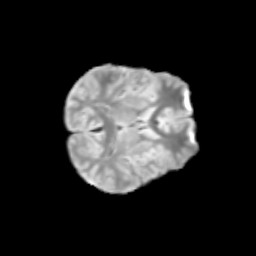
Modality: T2w
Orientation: axial
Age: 11
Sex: male
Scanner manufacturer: siemens
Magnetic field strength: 3 T
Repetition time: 3.8 s
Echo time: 0.07 s